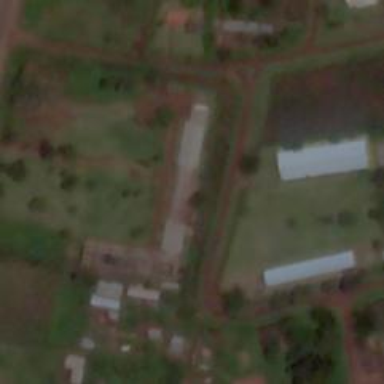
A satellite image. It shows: School.